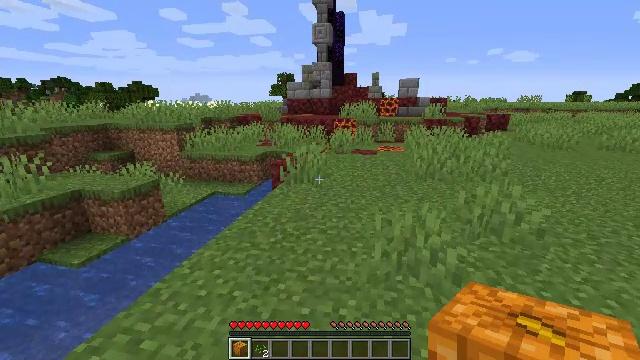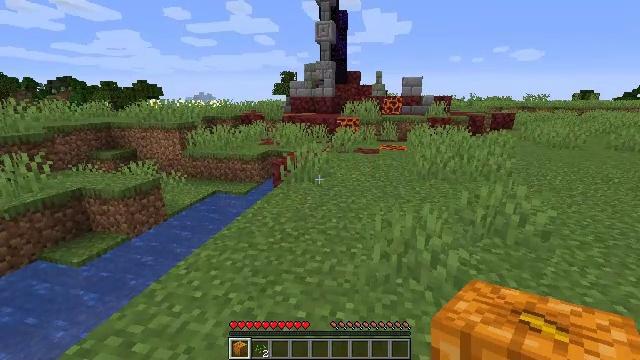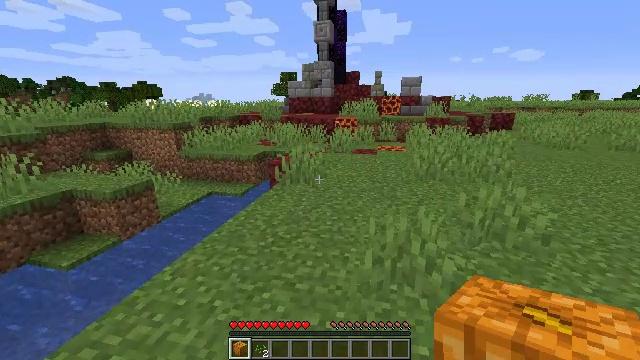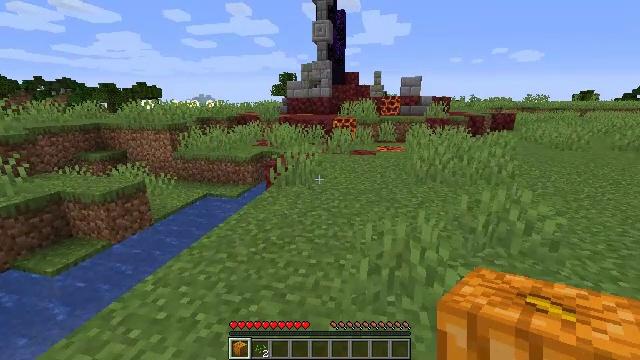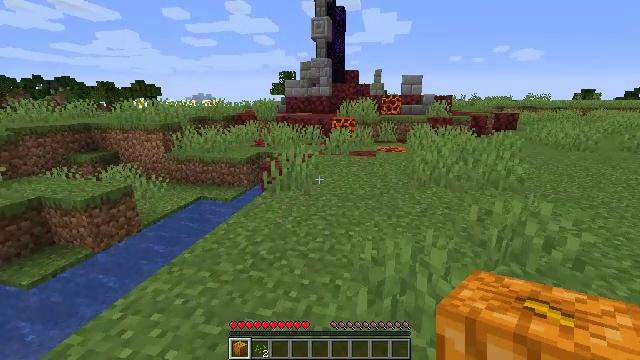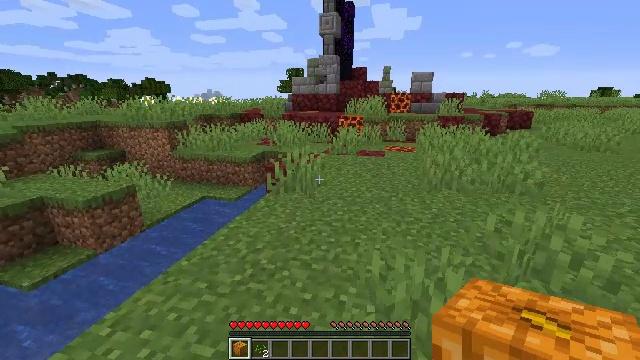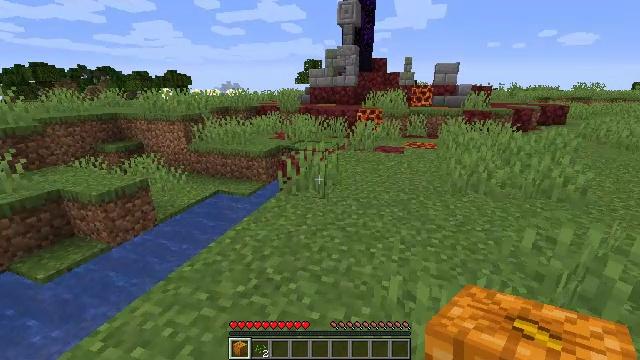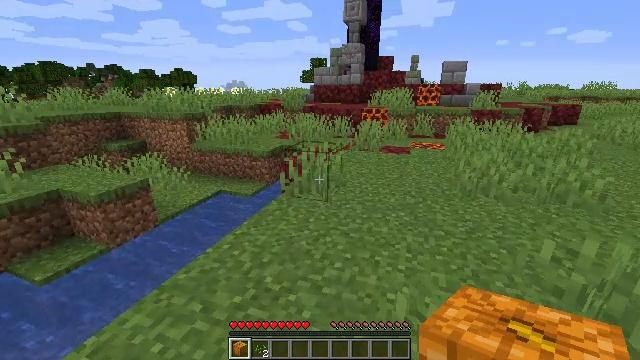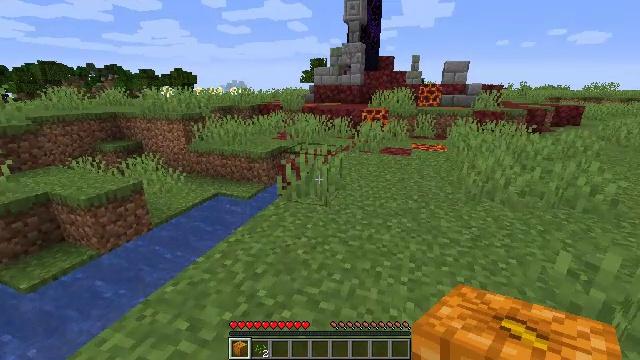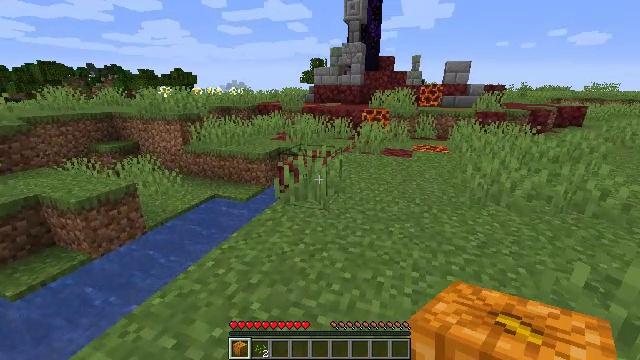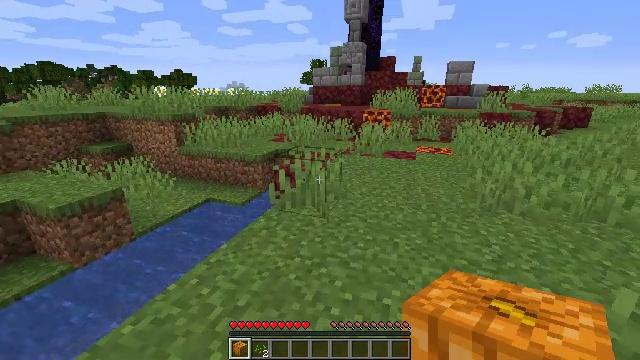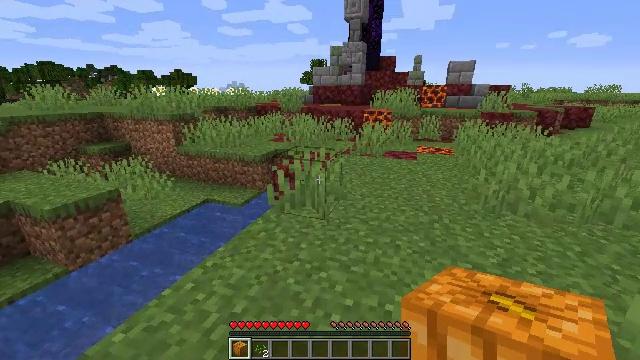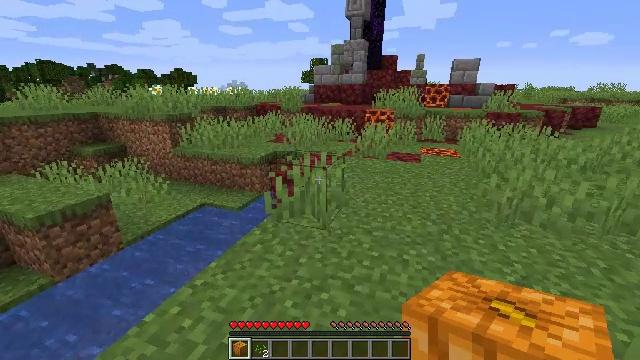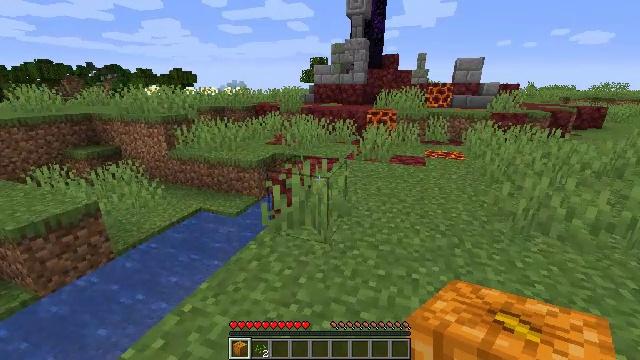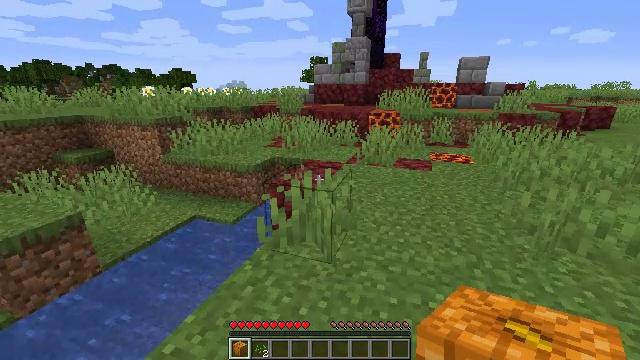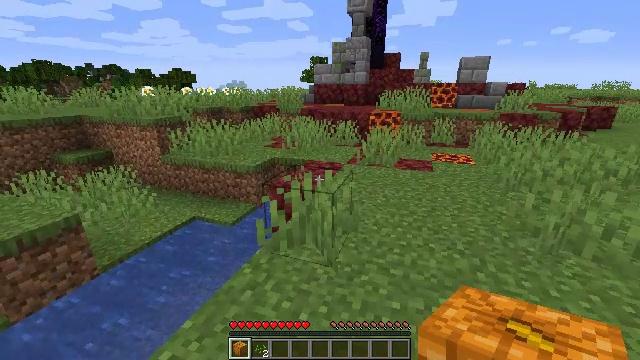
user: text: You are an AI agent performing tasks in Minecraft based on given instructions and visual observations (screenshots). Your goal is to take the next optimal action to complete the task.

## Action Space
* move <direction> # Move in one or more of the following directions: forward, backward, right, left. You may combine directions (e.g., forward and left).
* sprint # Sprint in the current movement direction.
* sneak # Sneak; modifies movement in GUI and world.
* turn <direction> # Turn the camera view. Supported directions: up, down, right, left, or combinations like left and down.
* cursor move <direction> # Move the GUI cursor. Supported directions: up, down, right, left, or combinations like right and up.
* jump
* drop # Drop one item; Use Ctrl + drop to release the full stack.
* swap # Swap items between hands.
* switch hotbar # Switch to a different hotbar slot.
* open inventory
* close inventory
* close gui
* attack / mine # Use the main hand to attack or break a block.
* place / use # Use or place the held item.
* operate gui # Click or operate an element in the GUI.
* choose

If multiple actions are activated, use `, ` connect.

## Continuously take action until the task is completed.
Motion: motion action
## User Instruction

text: Break the grass block.
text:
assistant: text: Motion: move forward and move right
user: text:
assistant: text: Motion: move forward
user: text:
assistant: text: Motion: move forward
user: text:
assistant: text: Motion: move forward
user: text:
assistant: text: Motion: move forward, turn left
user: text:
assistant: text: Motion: move forward, turn left and down
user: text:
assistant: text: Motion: move forward, turn left
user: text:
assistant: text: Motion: move forward
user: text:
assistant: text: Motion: move forward
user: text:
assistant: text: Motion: move forward
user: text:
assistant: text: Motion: move forward
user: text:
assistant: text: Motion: move forward
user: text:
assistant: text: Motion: move forward
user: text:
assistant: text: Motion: move forward
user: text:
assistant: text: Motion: move forward
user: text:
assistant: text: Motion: move forward
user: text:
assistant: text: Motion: move forward
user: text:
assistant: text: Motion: move forward
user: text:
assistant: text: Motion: move forward
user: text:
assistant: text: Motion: move forward
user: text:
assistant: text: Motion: move forward
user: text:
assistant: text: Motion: move forward
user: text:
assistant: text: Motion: move forward
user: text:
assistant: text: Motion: move forward
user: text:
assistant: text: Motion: move forward
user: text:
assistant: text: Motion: move forward
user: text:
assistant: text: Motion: move forward, turn left
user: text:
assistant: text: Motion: move forward
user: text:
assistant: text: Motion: move forward
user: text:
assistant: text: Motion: move forward